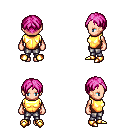
a pixel art fantasy rpg character, female body template, human, light skin, gold chest armor, metal pants, pink parted hairstyle, gold boots, four views (front, back, left, right), 2x2 character sprite sheet, small pixel art, hard edges, no anti-aliasing